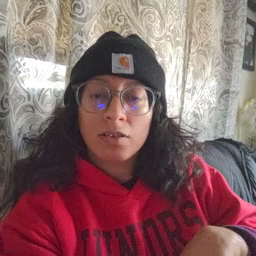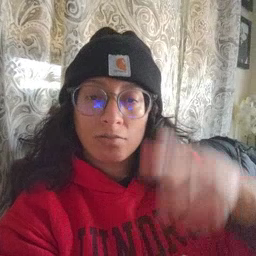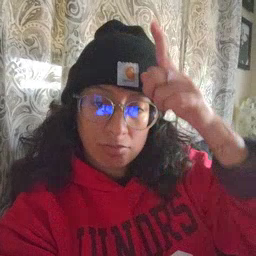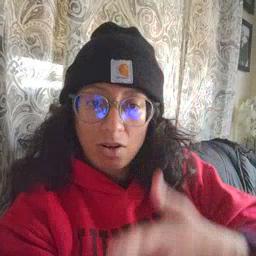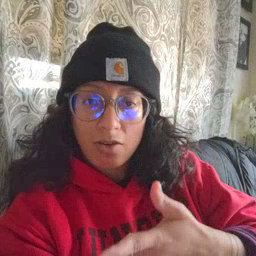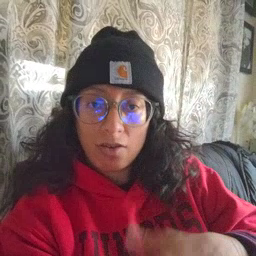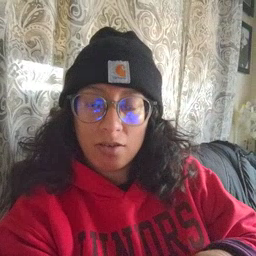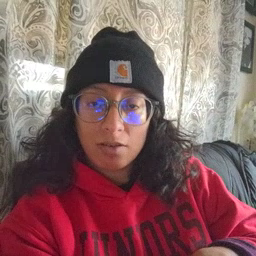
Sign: brother